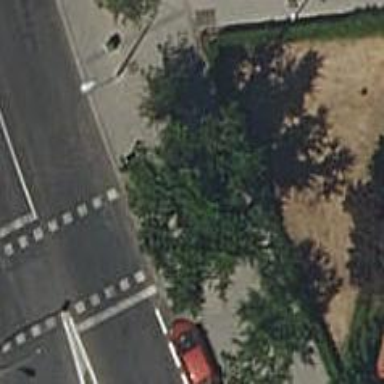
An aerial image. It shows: Bollard.